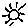
Label: sun